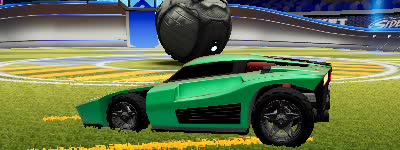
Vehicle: breakout